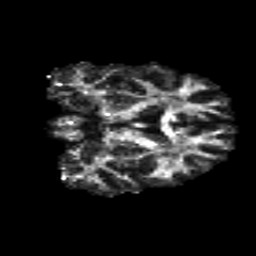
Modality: FA
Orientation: coronal
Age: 32
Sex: male
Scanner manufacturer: siemens
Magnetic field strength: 3 T
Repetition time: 8.8 s
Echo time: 0.085 s